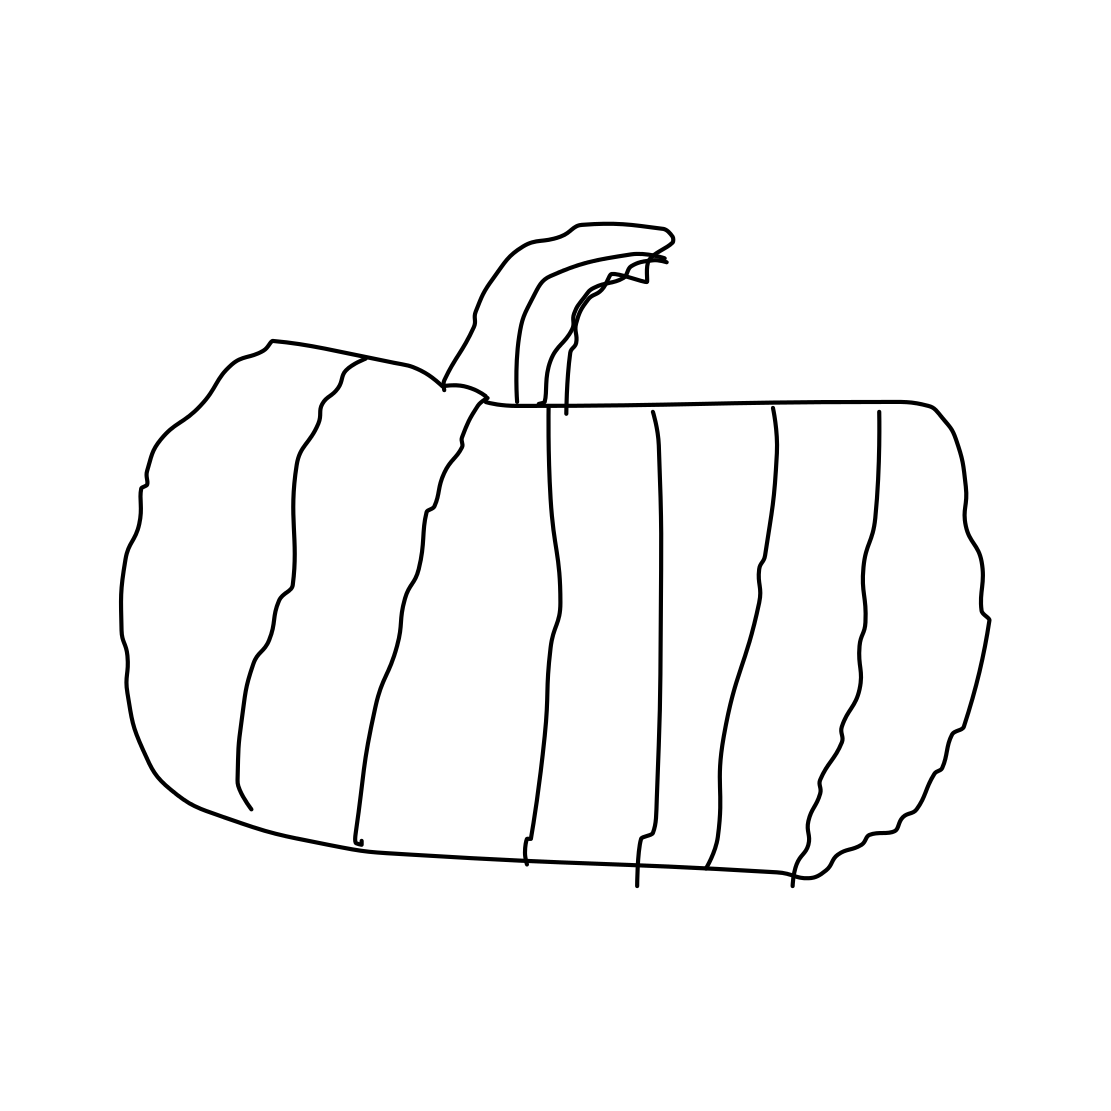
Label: pumpkin